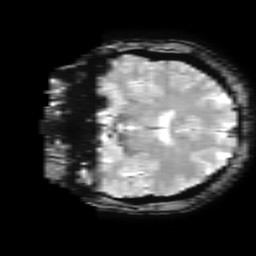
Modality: T2starw
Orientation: coronal
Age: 52
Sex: female
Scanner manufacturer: ge
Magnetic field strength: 3 T
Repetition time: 0.65 s
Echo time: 0.02 s